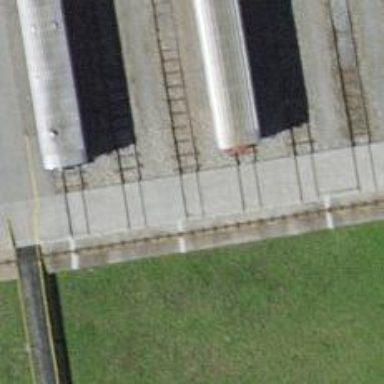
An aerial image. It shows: Narrow-gauge railway with one track passing through yard.